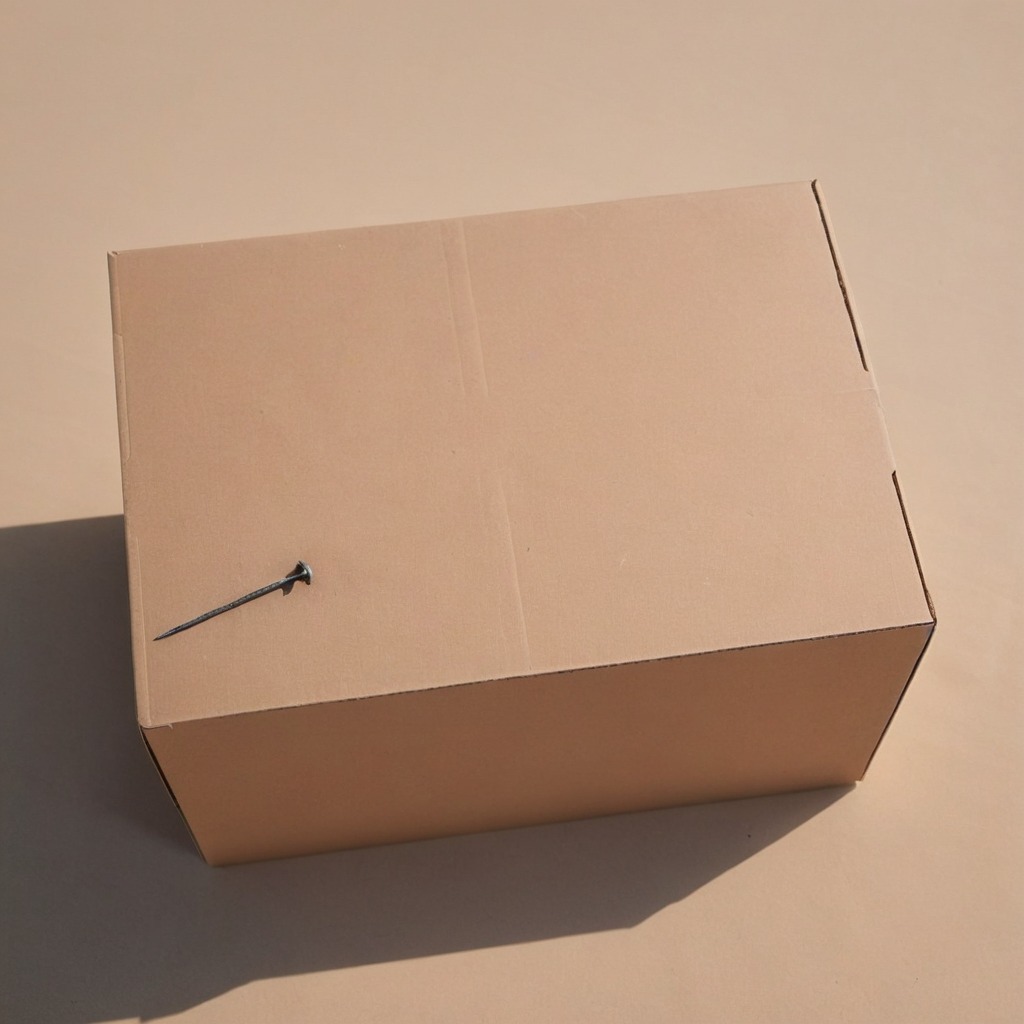
An iron nail is lying on a clean dry cardboard box surface in an outdoor workshop during daytime bright natural light soft shadows slightly creased but